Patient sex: M
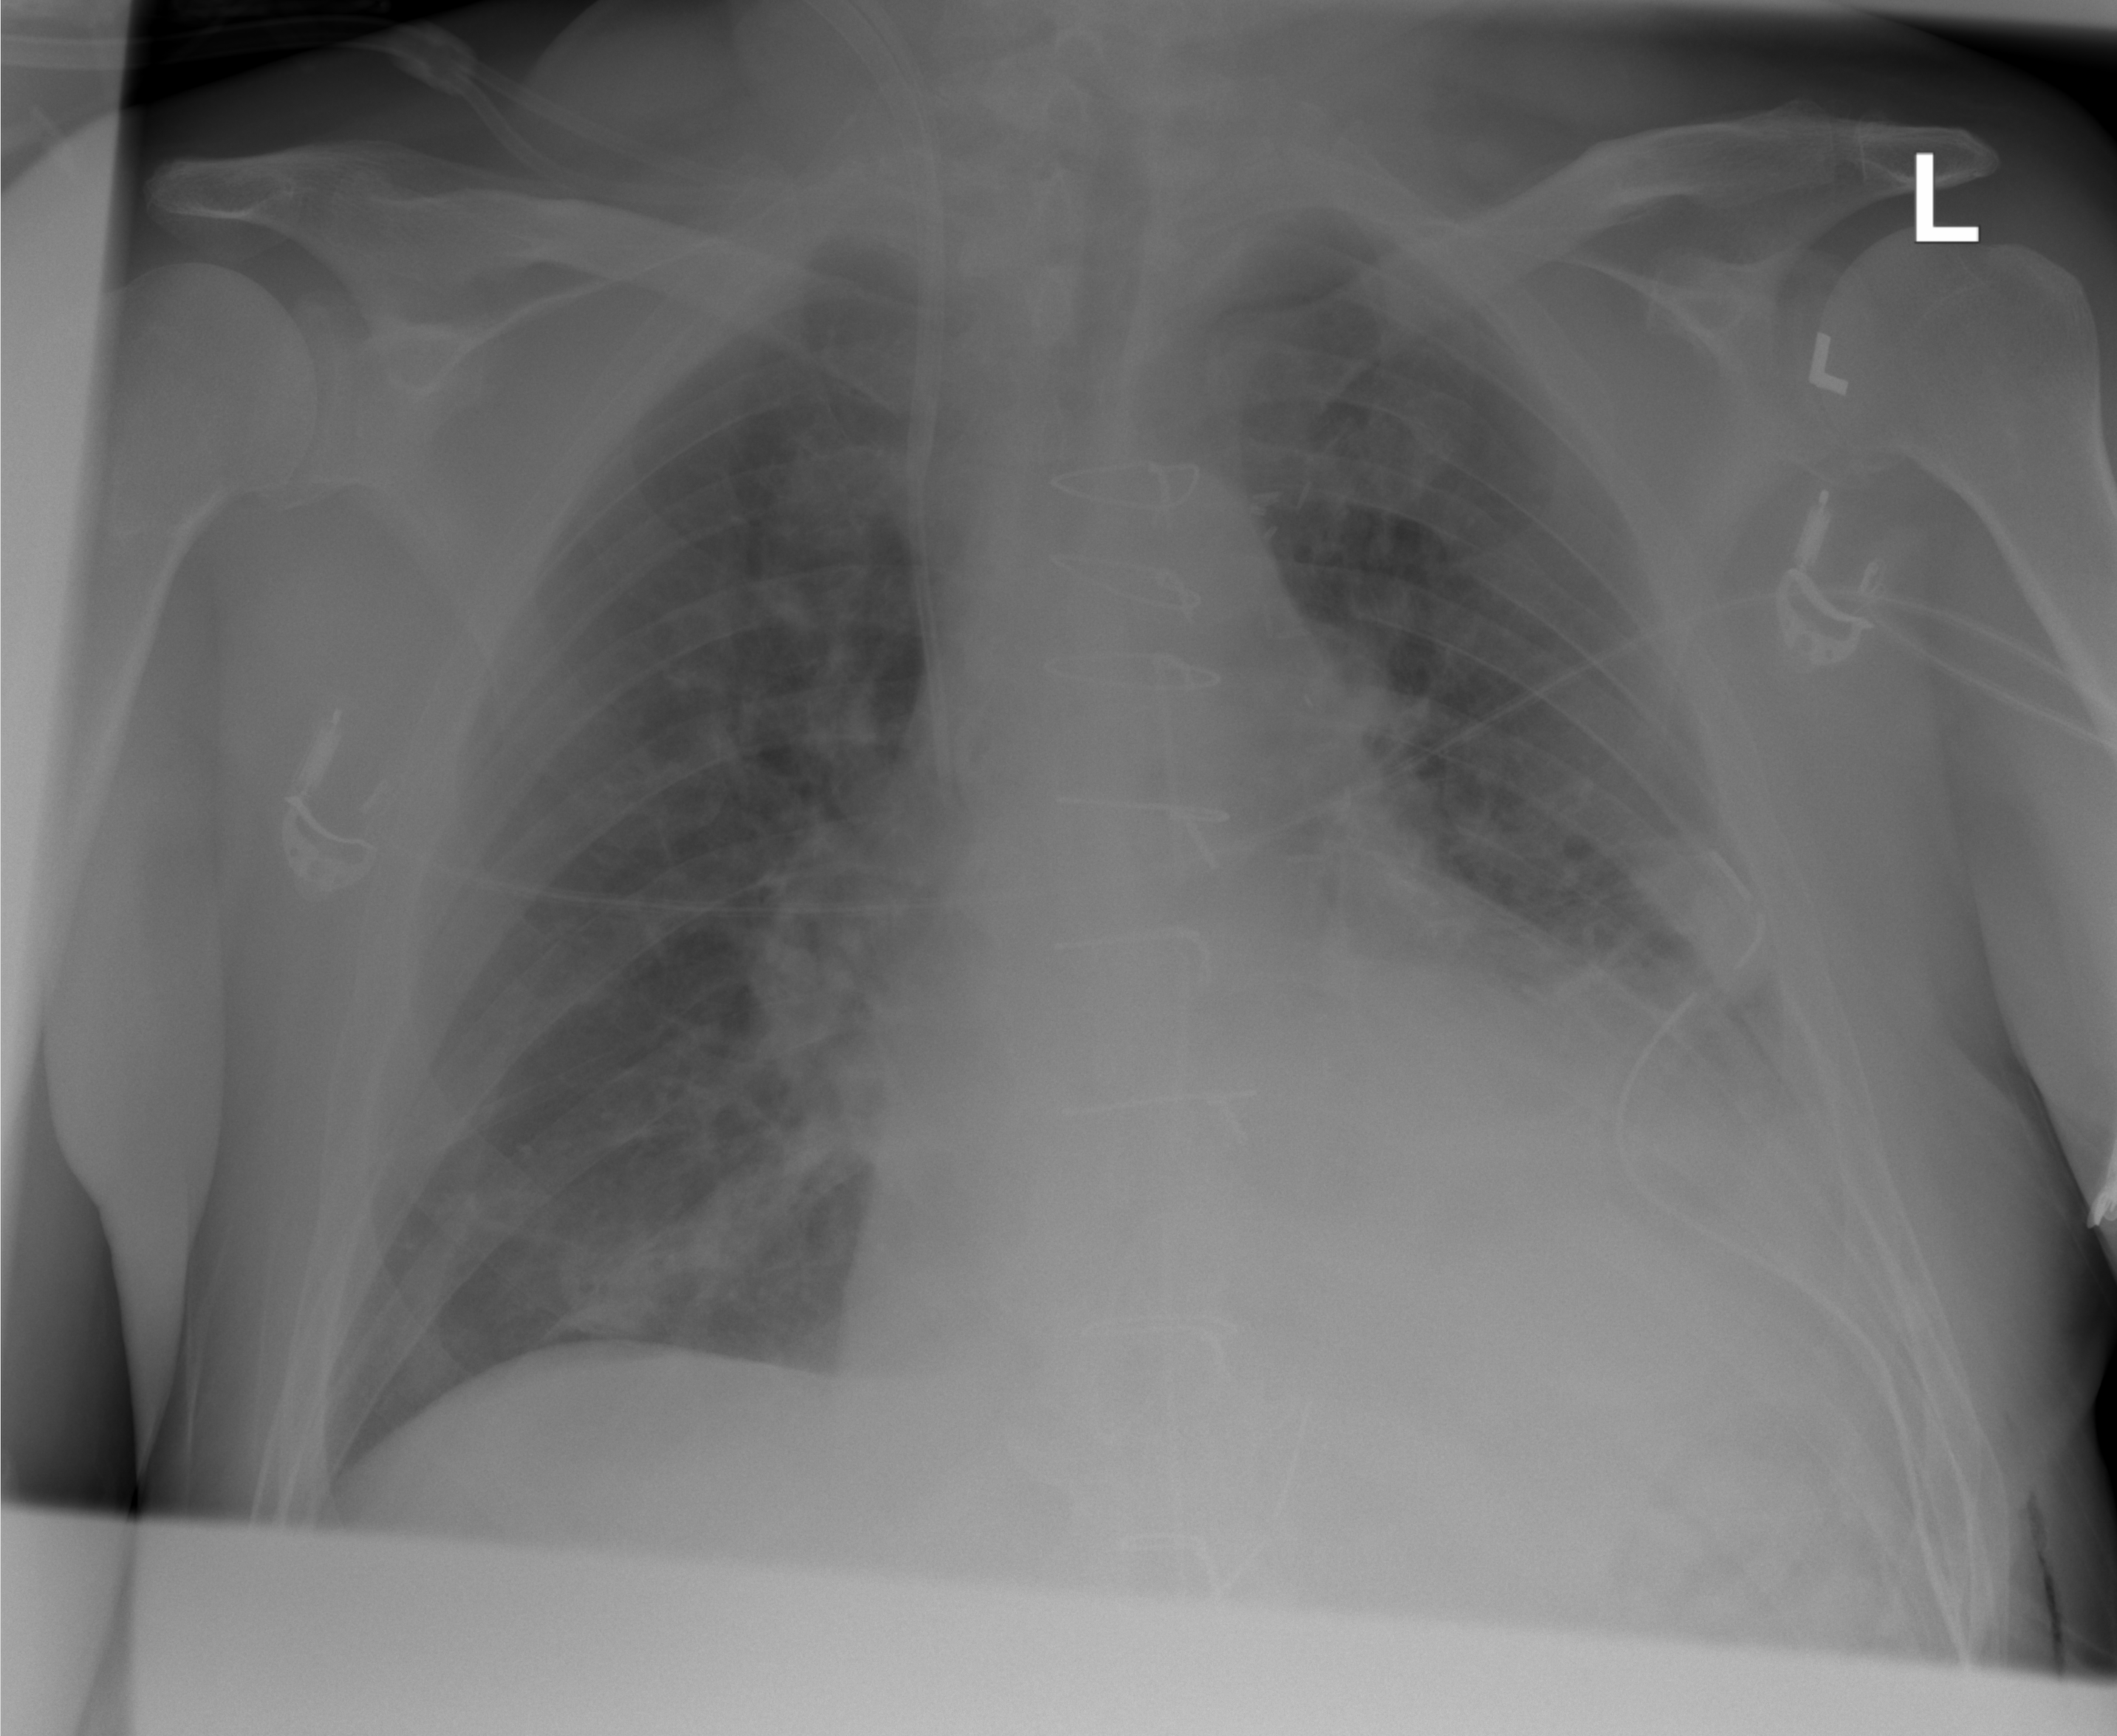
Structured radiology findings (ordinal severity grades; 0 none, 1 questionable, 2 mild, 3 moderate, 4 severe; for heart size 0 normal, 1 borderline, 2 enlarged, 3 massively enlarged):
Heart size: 2
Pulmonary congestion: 2
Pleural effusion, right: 0
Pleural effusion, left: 2
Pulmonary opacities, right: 0
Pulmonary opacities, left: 0
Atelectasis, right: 1
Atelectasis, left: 2